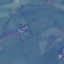
Label: Pasture